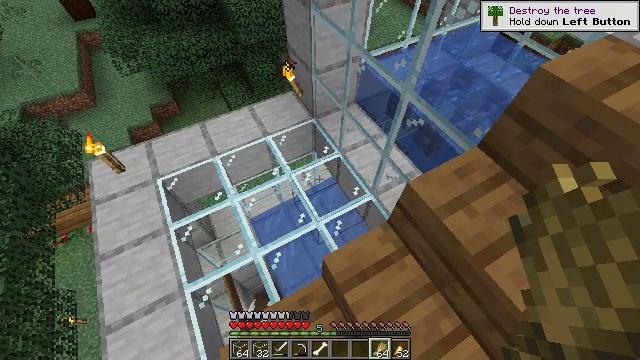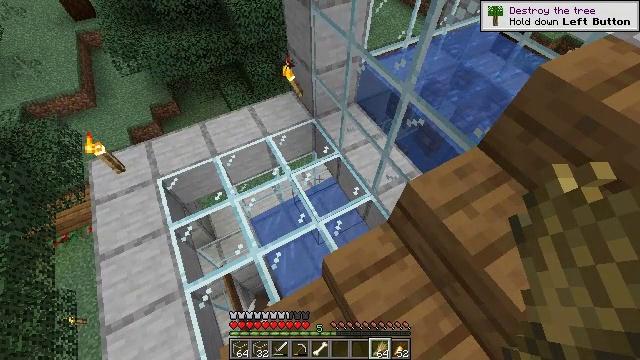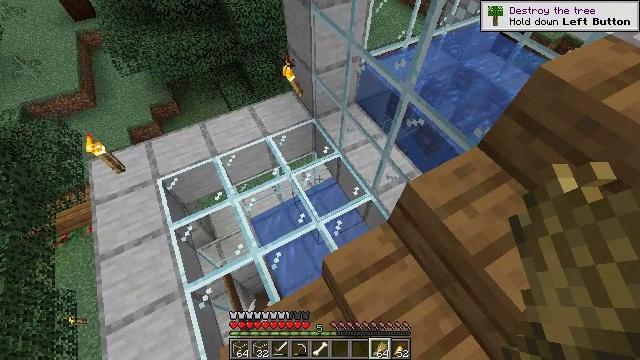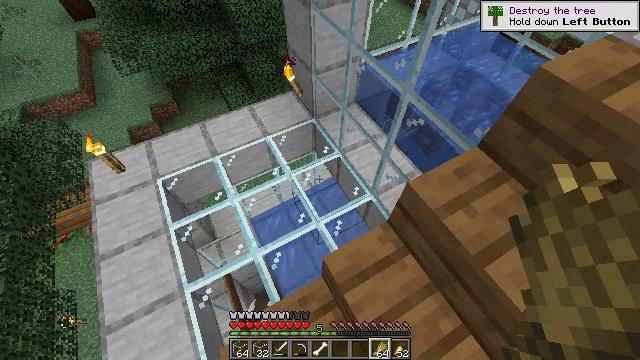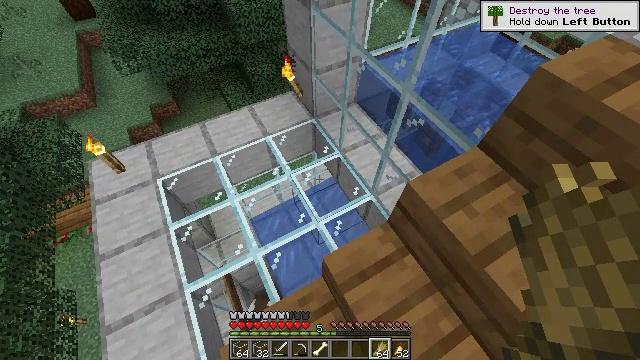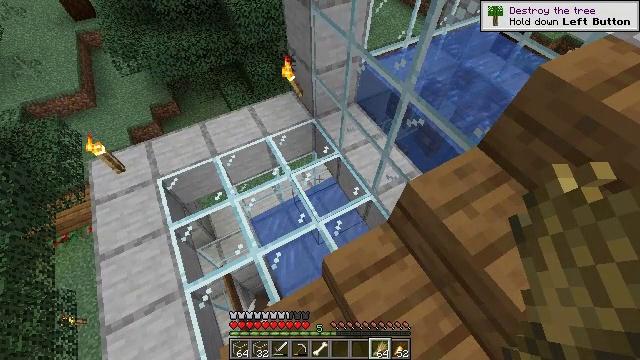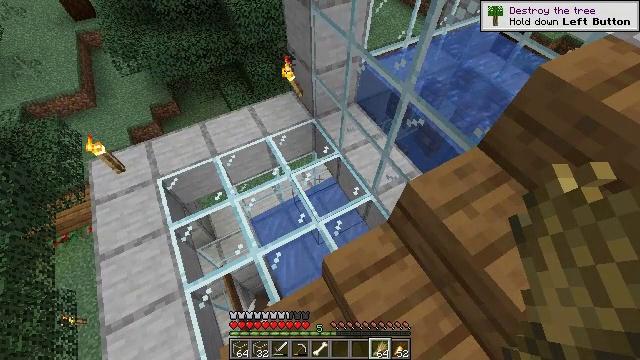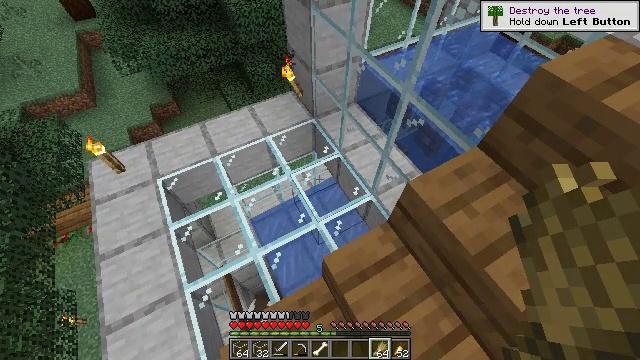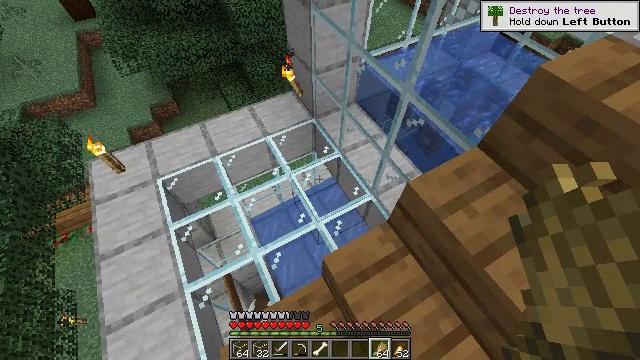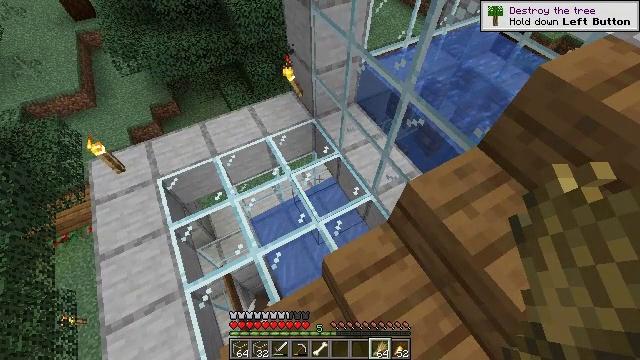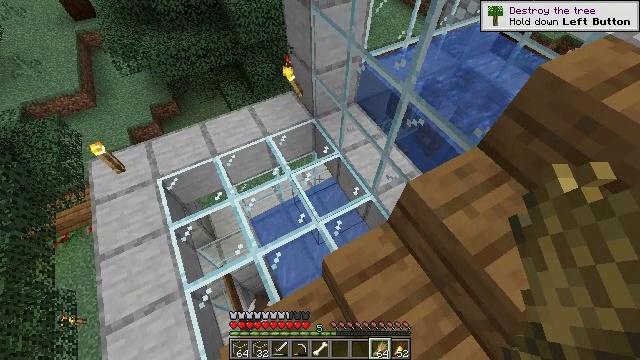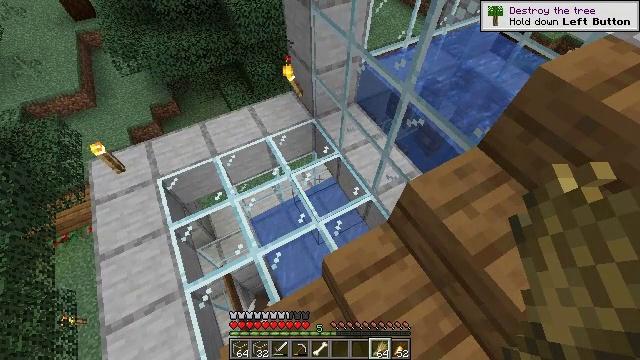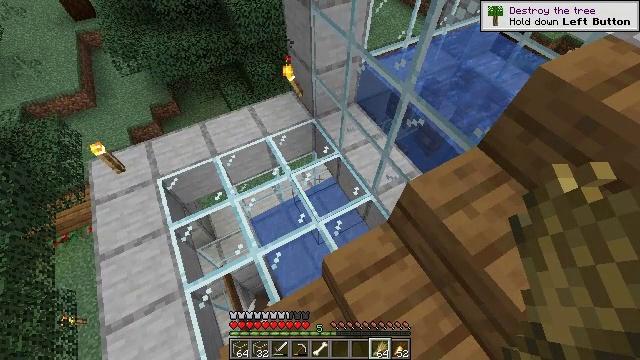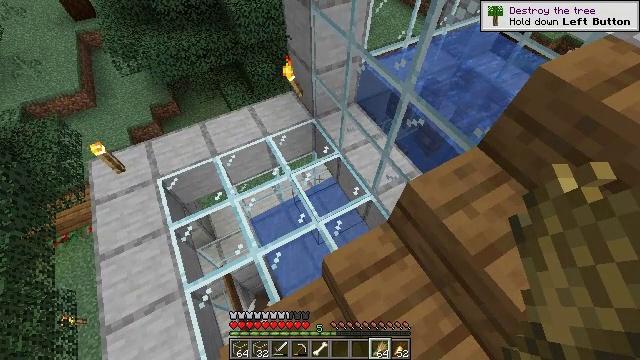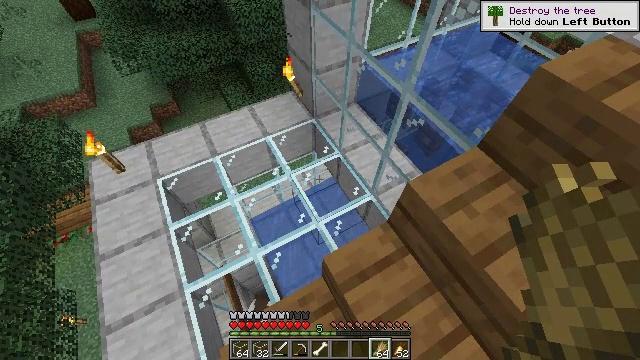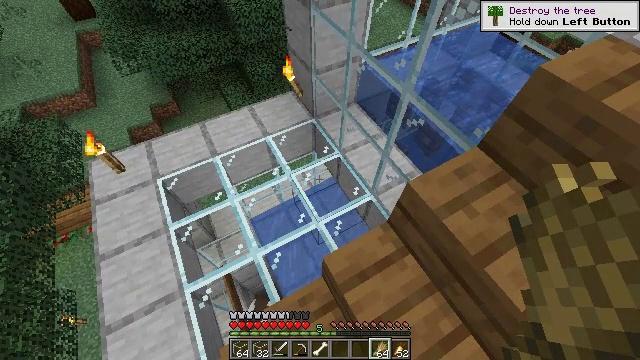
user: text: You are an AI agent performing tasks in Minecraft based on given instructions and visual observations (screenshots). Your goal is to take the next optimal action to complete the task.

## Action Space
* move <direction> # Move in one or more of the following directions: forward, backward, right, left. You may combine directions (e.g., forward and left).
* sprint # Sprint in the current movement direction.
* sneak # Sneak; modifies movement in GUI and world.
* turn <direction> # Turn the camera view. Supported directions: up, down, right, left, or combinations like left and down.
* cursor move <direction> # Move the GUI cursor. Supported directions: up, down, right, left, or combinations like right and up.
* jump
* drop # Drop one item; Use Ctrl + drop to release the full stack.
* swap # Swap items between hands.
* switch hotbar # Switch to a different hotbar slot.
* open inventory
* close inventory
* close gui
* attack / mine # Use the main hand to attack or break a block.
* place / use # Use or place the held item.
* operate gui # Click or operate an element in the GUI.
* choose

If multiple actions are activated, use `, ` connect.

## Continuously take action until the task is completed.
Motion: motion action
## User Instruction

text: Remove the spruce fence from the structure.
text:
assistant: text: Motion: no_op
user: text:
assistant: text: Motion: no_op
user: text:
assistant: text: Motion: no_op
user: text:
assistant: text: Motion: no_op
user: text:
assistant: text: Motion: no_op
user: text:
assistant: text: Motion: no_op
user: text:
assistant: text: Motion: no_op
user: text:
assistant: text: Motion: no_op
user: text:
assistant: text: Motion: no_op
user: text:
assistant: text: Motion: no_op
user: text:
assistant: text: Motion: no_op
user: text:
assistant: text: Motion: no_op
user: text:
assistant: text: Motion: no_op
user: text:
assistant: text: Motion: no_op
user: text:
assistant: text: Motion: no_op
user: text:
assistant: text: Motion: no_op
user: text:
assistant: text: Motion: turn left
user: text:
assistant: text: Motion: turn left and down
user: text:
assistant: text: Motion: turn left and down
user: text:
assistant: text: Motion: turn left and down
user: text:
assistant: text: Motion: turn left and down
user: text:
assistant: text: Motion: turn left and down
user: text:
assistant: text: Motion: turn left
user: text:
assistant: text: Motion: no_op
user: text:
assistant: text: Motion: no_op
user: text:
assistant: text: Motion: no_op
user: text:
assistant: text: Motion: no_op
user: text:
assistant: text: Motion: no_op
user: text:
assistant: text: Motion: no_op
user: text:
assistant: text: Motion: no_op